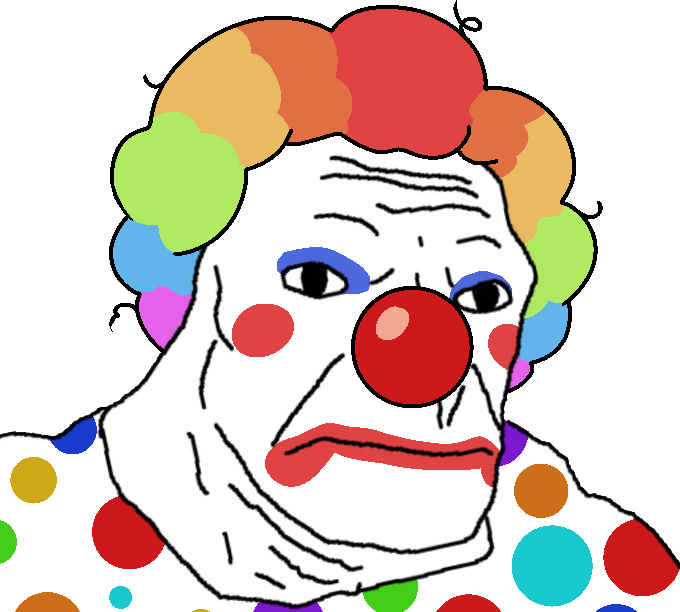
Label: 5_Craig